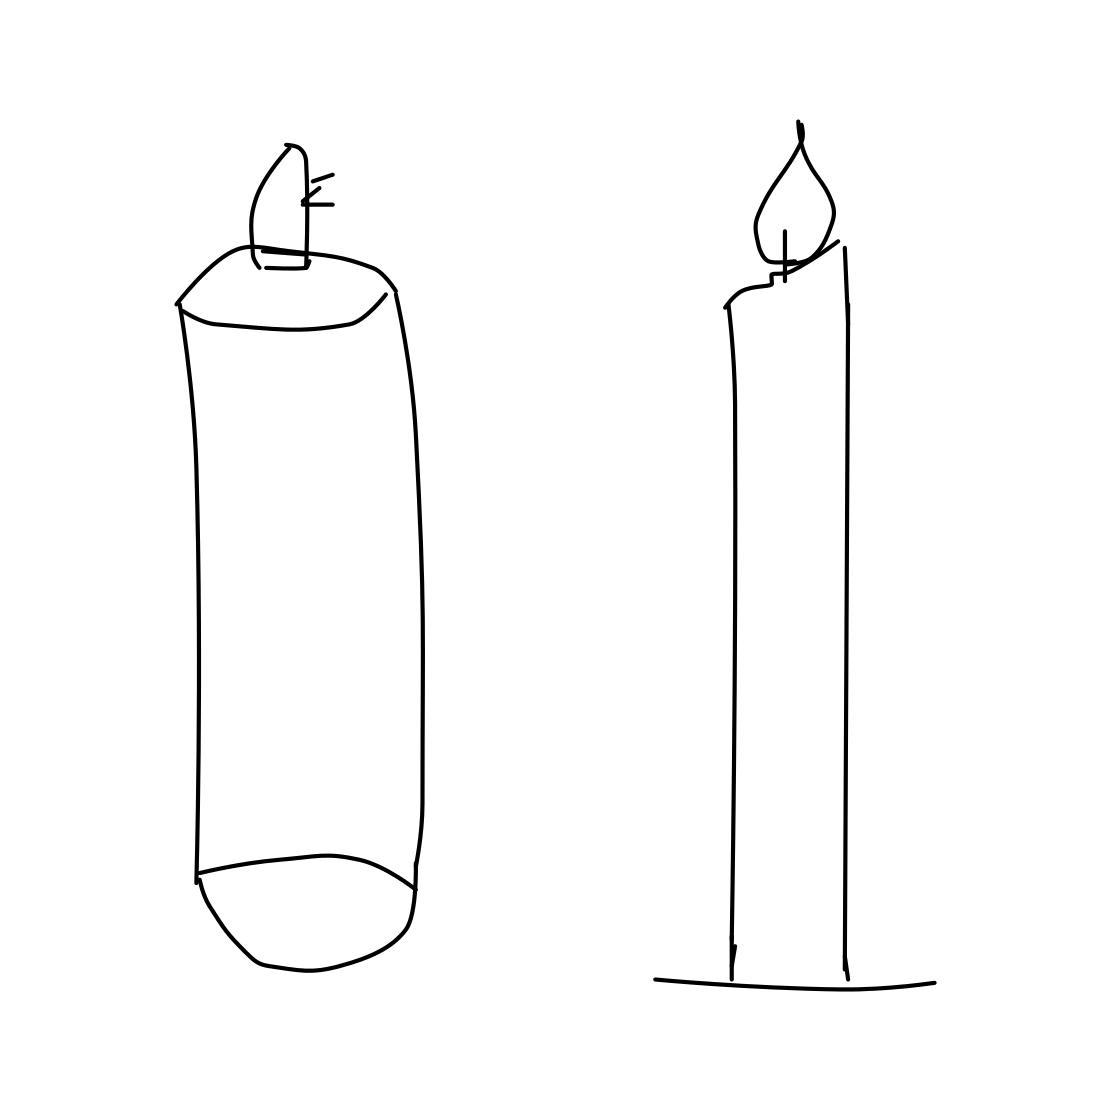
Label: candle